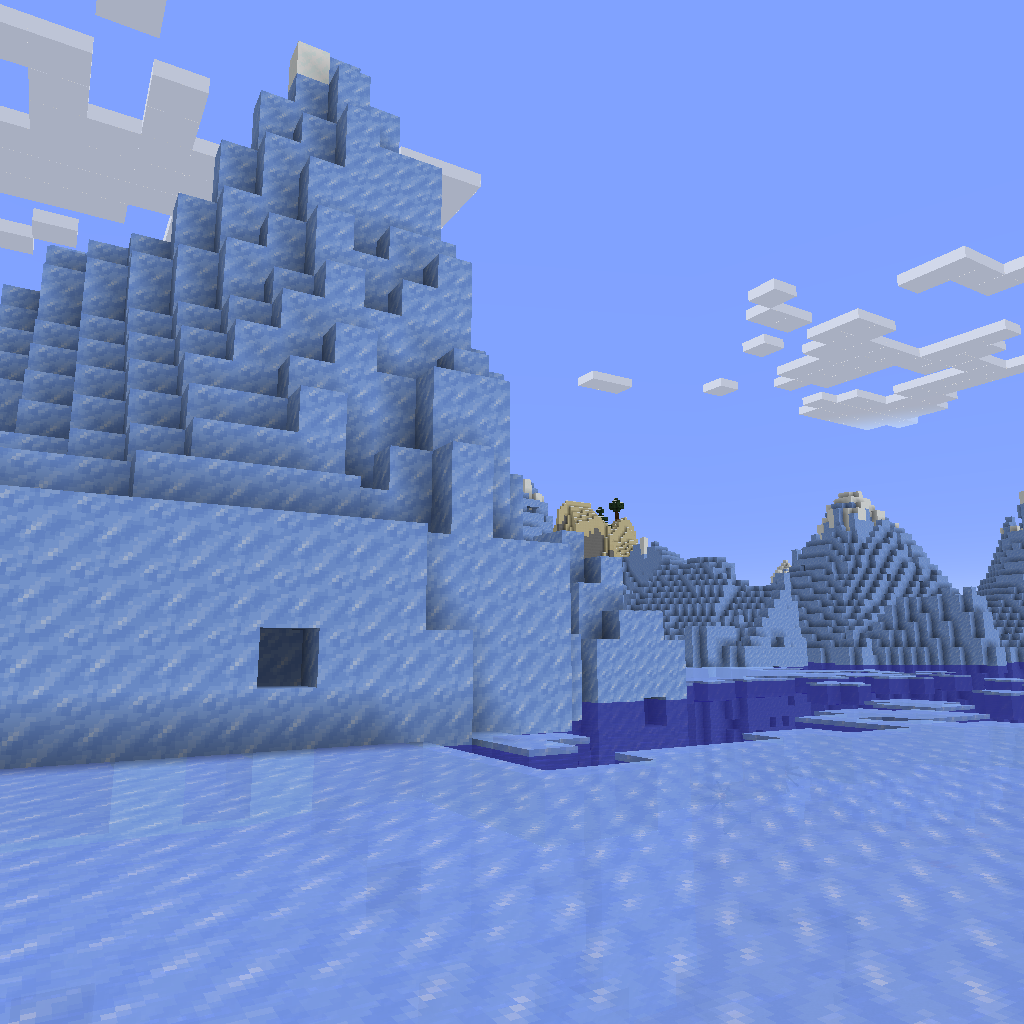
frozen mountains and peaks